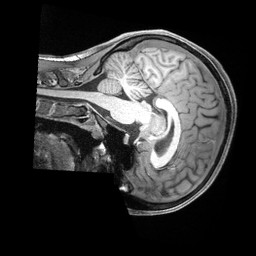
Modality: T1w
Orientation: sagittal
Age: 19
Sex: female
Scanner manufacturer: siemens
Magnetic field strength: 3 T
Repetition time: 2.4 s
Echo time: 0.00226 s